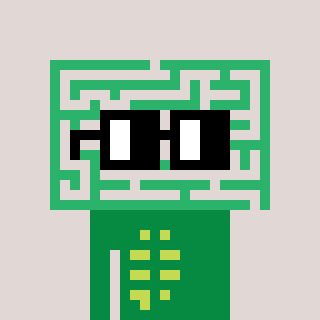
a pixel art character with square black glasses, a maze-shaped head and a green-colored body on a warm background